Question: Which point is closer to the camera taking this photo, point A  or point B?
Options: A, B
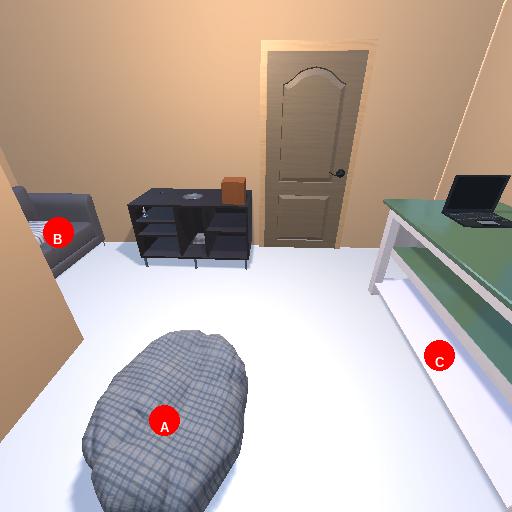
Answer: A